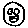
Label: smiley face